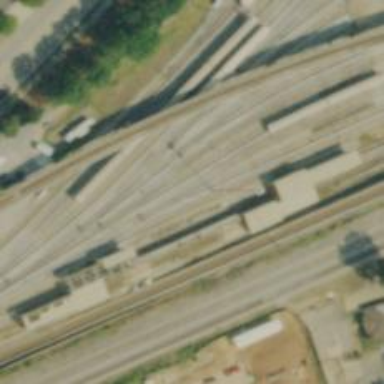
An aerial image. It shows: Yard area with electrified rail tracks.